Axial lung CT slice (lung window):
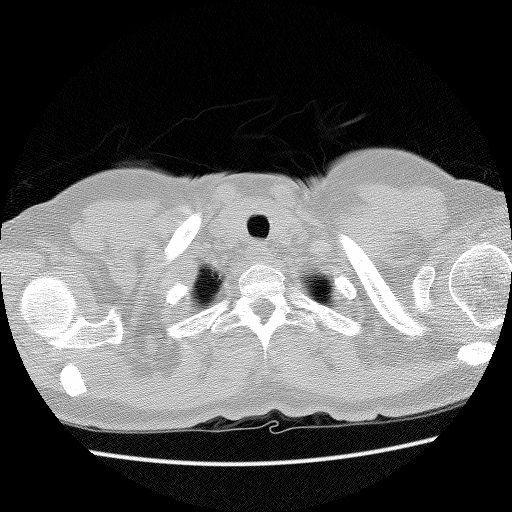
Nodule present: no